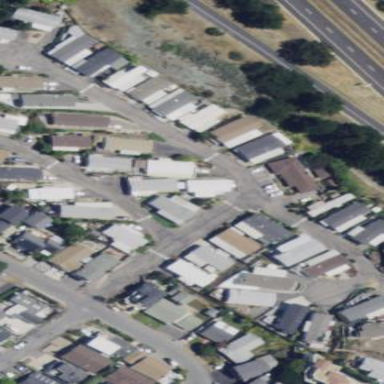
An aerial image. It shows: Residential area designated for mobile homes - mobile home park.